Field crop: tomato
Growth stage: 1
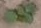
Species: solanum